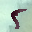
Label: 5